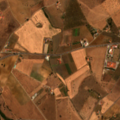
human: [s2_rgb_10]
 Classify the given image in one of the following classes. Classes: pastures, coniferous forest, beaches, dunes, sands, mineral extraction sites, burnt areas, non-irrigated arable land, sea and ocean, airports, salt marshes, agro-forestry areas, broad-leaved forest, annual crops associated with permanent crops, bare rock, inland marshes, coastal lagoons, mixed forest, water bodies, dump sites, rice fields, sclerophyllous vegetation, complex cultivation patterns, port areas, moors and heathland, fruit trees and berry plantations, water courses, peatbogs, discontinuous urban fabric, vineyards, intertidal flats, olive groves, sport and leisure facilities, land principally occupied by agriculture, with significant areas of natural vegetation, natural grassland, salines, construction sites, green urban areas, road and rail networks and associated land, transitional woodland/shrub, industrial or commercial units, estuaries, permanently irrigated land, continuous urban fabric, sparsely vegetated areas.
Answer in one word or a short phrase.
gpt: non-irrigated arable land, annual crops associated with permanent crops, complex cultivation patterns